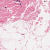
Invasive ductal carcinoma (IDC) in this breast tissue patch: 0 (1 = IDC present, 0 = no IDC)